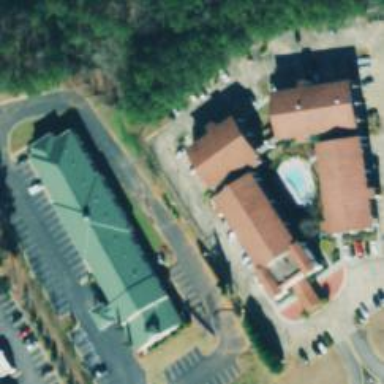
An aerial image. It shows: Hotel building.